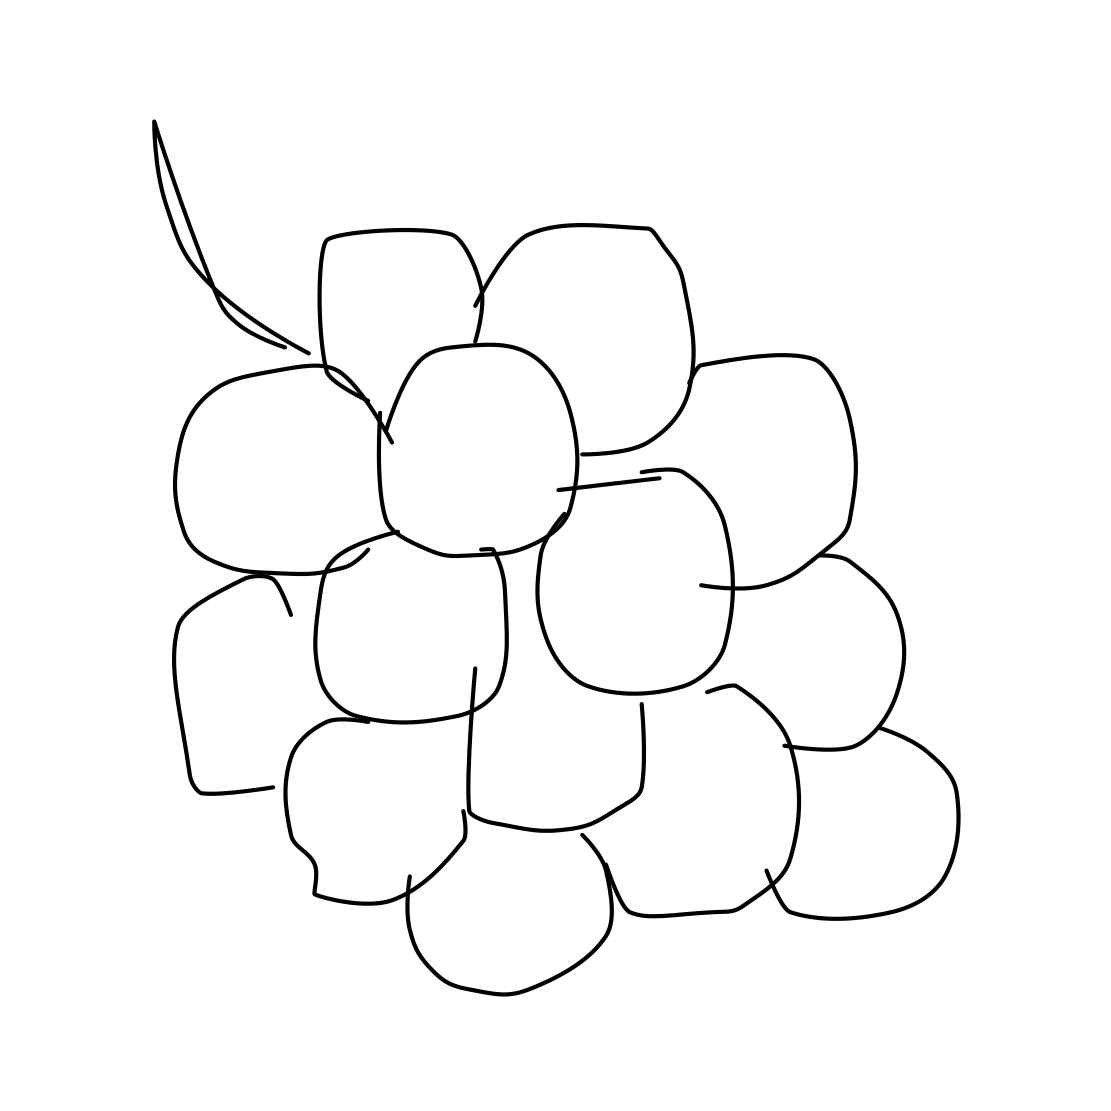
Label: grapes